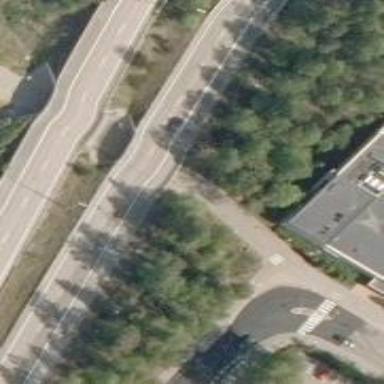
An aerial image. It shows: Asphalt cycleway.